Field crop: tomato
Growth stage: 1
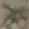
Species: solanum